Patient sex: F
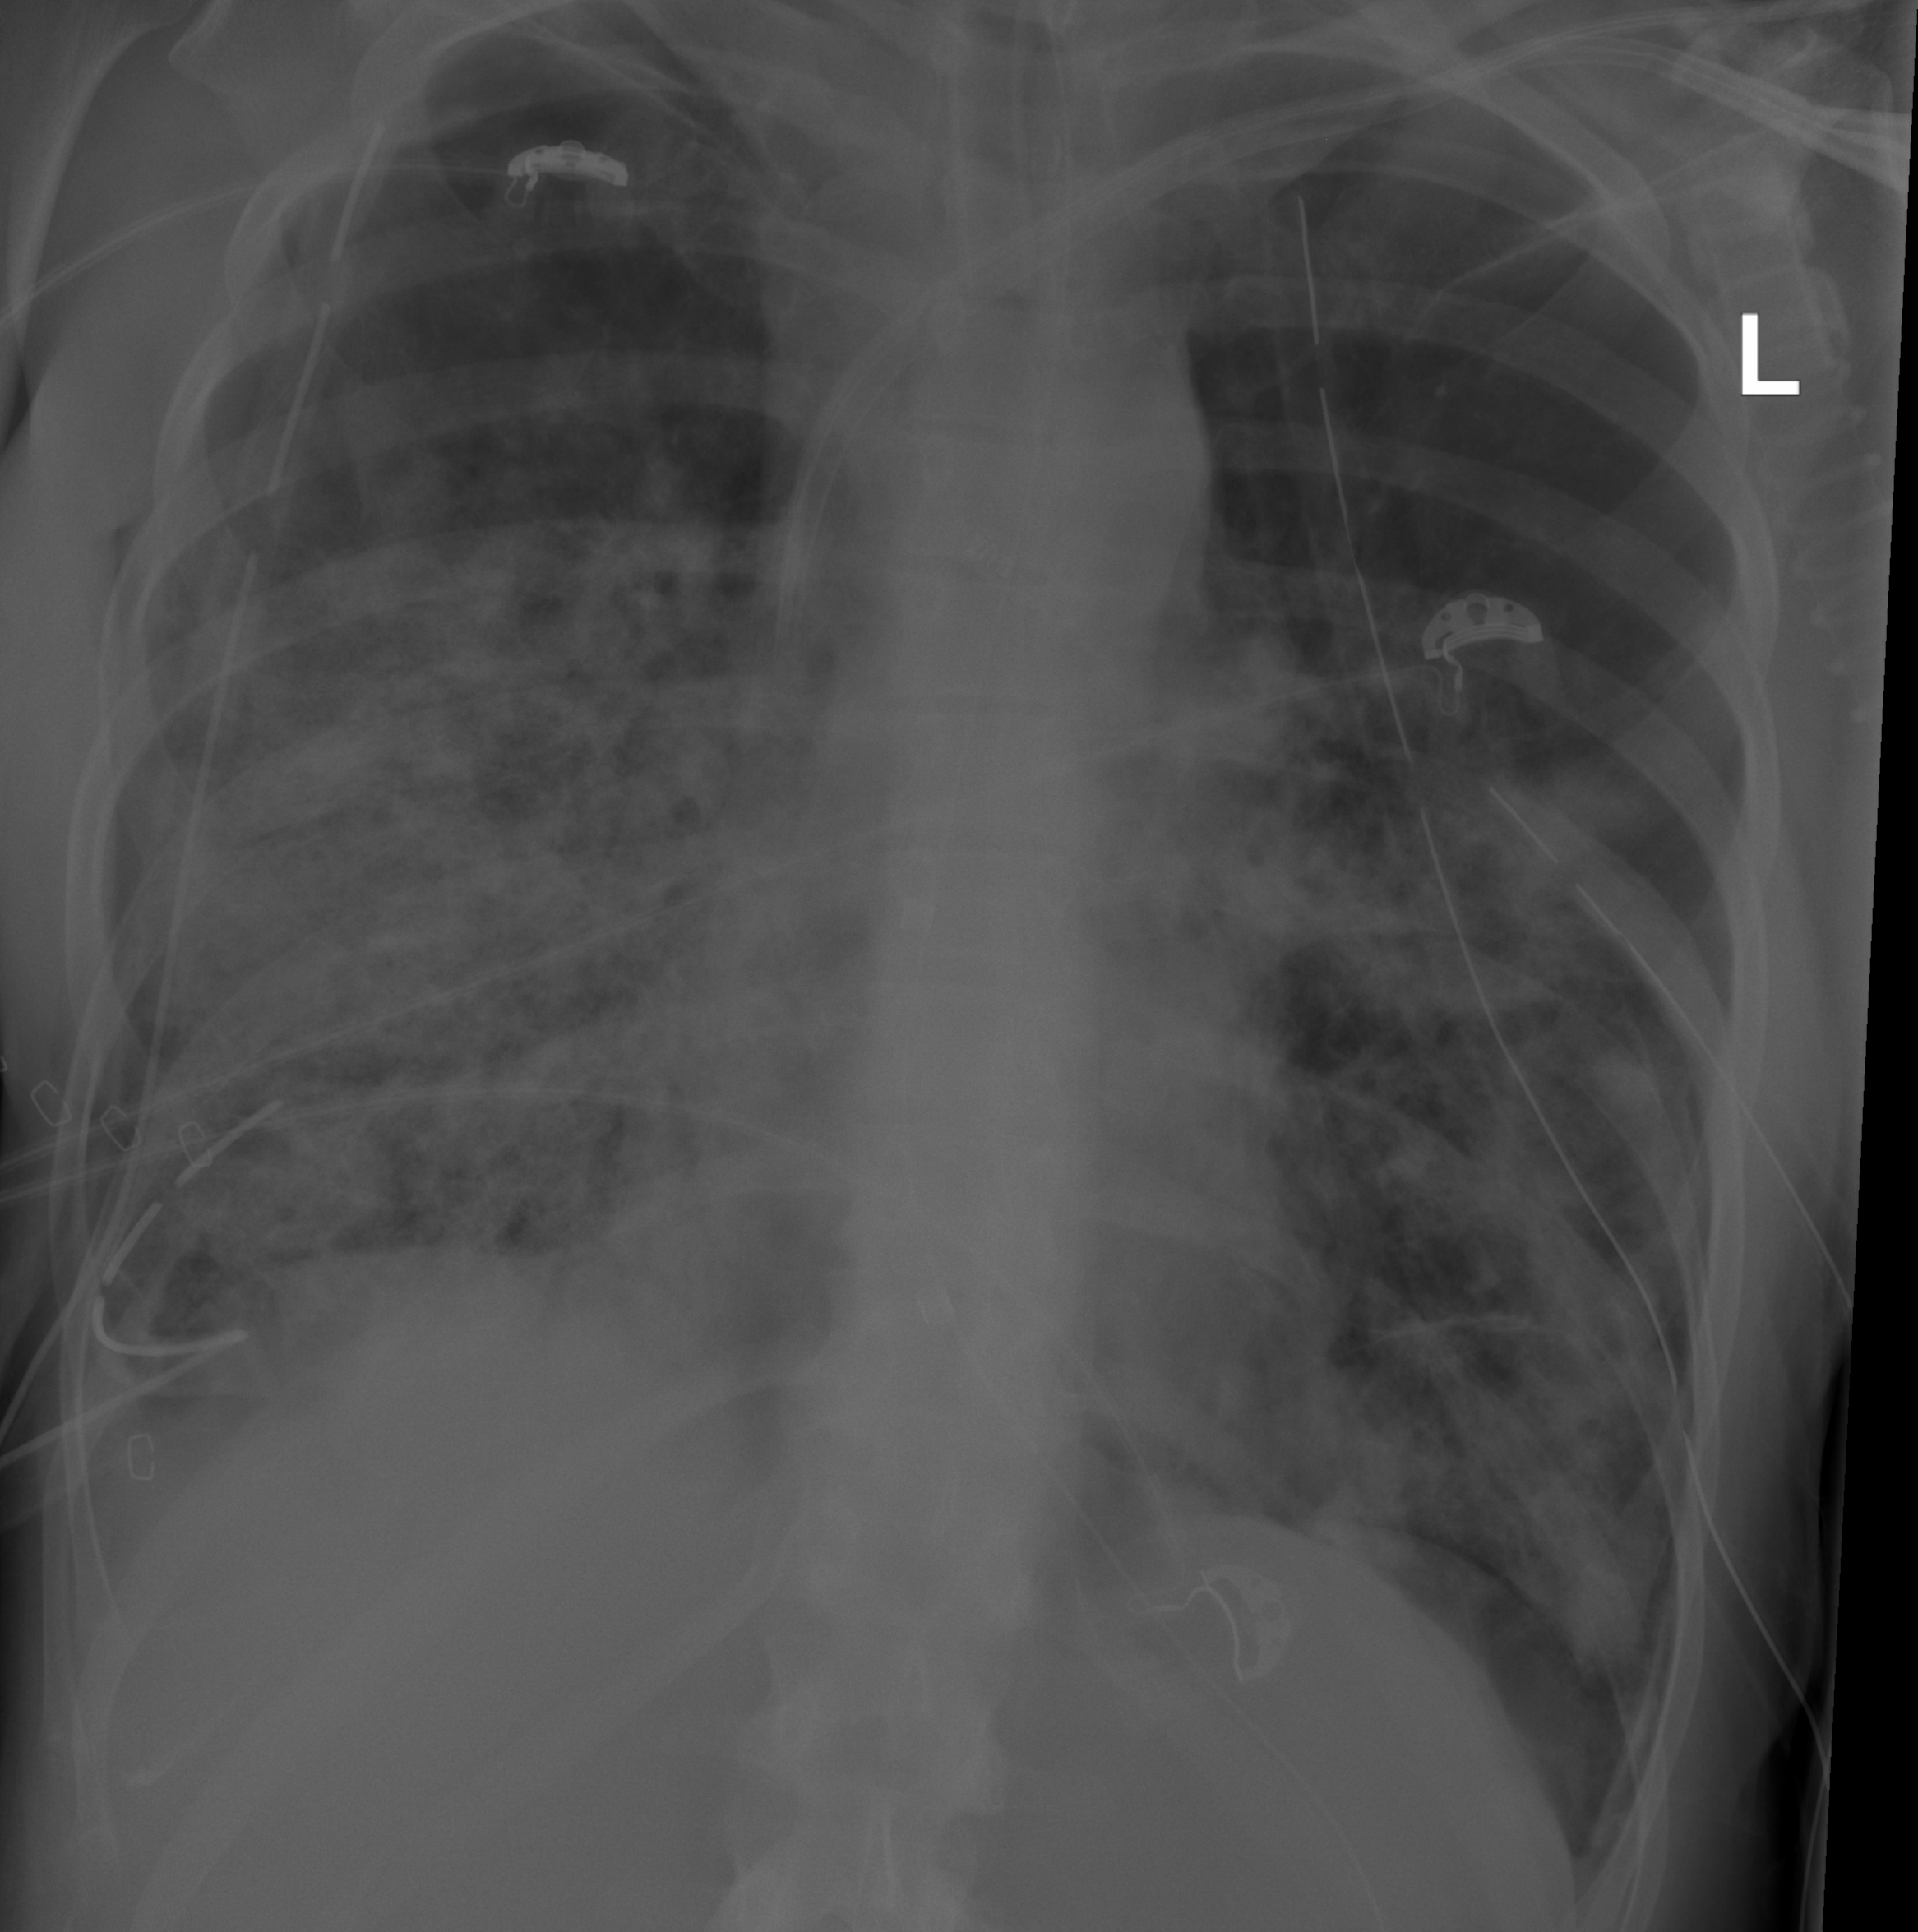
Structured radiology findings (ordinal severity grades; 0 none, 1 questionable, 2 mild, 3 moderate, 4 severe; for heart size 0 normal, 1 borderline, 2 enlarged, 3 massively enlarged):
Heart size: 0
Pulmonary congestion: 0
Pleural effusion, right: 0
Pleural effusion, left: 0
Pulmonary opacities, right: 3
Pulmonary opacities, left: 3
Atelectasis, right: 3
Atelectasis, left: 3